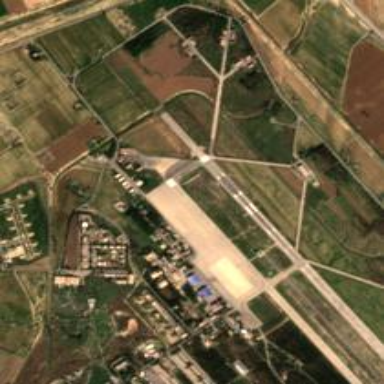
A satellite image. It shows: Runway at airport.